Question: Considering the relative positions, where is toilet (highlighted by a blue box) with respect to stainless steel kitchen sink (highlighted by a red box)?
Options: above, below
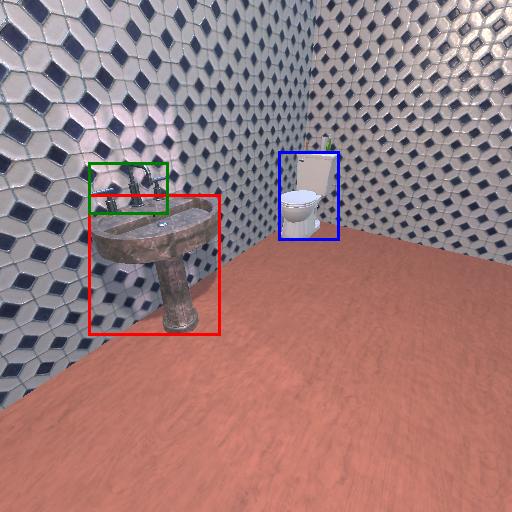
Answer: above